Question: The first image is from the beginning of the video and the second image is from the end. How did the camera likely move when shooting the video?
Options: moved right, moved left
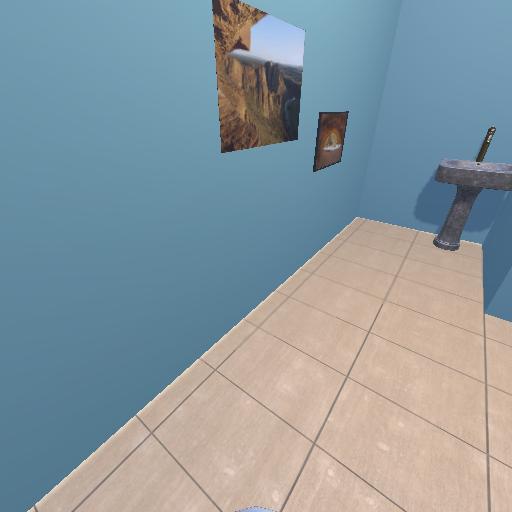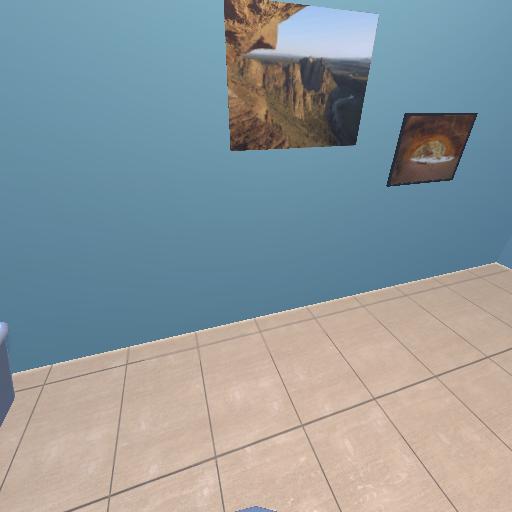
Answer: moved right